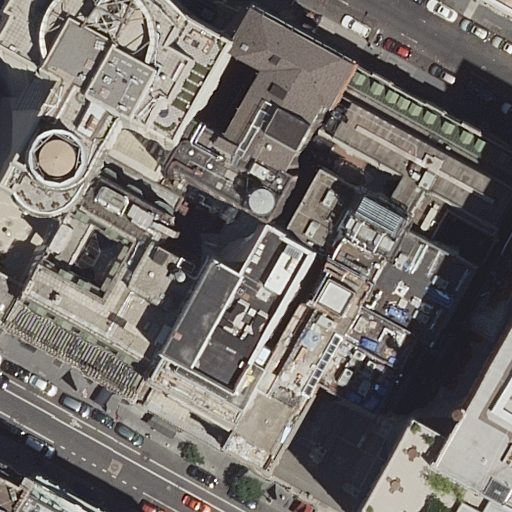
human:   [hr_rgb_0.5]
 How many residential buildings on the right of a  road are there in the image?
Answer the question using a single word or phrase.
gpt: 6

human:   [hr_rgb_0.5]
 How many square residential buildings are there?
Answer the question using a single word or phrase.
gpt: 0

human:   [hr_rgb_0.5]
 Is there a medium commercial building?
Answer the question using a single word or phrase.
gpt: no

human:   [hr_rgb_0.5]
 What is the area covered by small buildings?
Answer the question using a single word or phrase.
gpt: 169m2

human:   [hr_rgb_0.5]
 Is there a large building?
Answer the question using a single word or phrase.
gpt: yes

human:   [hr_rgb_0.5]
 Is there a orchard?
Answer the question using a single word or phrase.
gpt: no

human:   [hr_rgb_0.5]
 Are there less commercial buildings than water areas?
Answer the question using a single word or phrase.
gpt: no

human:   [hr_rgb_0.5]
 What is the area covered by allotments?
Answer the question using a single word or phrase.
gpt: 0m2

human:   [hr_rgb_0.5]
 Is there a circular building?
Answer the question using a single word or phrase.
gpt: no

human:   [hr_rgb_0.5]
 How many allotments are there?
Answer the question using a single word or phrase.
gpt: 0

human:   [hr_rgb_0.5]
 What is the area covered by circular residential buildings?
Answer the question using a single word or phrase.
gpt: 0m2

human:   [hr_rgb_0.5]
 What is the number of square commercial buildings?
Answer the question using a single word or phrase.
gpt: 0

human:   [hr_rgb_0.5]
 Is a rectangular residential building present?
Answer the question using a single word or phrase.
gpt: yes

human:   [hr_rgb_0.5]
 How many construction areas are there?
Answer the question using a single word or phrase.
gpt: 0

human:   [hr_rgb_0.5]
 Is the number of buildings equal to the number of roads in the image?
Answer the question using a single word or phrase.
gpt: no

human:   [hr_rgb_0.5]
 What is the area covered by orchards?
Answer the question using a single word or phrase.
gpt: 0m2

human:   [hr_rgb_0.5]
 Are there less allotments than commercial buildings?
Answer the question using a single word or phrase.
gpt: no

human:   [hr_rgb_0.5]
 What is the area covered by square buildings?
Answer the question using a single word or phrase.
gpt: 0m2

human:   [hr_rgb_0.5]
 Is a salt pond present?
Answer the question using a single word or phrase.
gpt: no

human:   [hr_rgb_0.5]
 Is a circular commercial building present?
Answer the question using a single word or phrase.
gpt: no

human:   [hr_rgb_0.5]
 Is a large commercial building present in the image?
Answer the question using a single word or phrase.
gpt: no

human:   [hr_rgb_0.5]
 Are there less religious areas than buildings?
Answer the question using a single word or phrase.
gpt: yes

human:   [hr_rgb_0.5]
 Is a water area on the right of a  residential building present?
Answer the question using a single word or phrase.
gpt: no

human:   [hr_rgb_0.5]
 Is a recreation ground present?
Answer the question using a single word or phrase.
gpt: no

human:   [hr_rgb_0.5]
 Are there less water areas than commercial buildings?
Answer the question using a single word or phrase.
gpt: no

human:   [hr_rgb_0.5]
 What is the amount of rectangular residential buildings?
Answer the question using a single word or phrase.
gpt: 6

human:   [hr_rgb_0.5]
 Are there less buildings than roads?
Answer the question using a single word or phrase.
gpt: no

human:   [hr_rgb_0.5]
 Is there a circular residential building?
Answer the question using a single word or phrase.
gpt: no

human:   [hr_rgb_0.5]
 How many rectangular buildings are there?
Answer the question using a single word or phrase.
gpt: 7

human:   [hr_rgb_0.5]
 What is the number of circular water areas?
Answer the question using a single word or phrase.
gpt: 0

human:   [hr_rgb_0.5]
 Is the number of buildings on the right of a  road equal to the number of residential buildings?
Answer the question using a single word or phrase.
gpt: no

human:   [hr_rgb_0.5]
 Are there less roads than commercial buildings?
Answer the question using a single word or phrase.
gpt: no

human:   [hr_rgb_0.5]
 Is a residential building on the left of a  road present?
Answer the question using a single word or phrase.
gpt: yes

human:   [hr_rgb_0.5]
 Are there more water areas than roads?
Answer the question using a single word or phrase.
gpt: no

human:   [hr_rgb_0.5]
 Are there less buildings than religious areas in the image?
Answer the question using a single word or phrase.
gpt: no

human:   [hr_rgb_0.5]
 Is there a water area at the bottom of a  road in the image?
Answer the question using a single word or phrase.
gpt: no